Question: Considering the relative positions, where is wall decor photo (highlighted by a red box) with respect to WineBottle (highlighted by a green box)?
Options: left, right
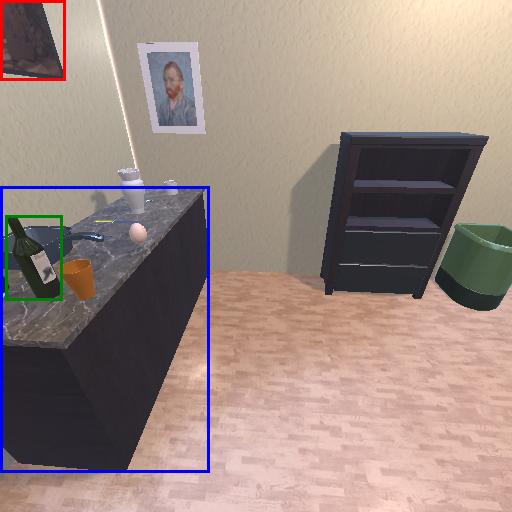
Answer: left